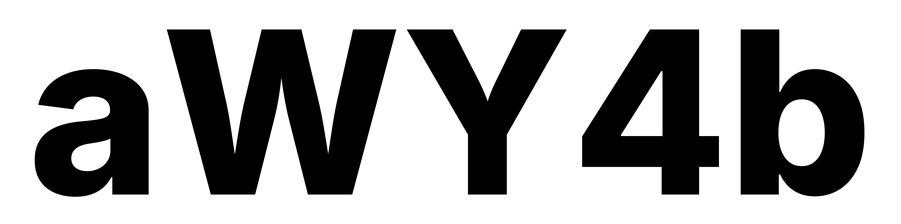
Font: Inter_ExtraBold